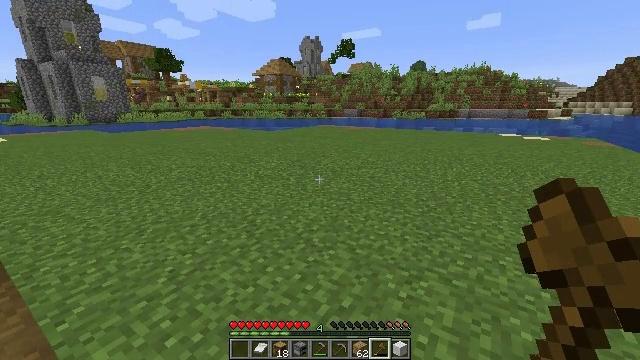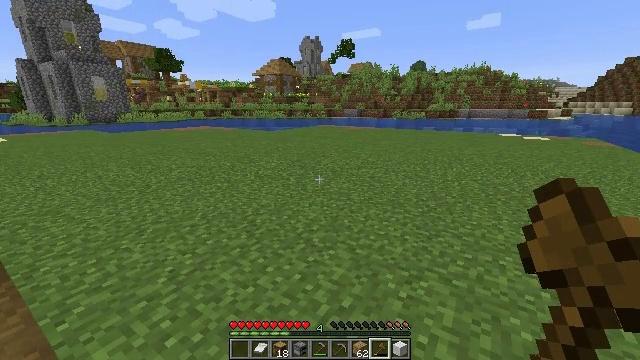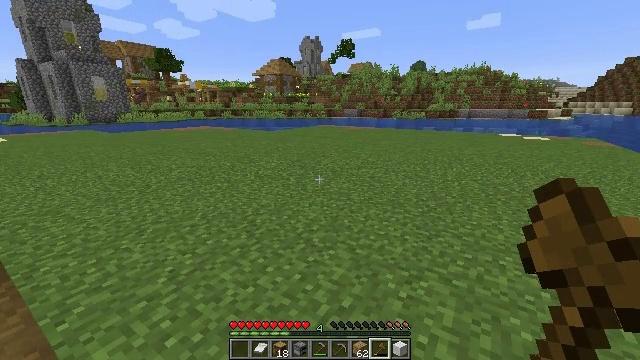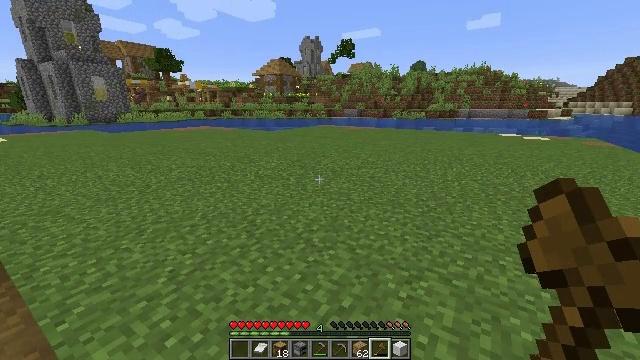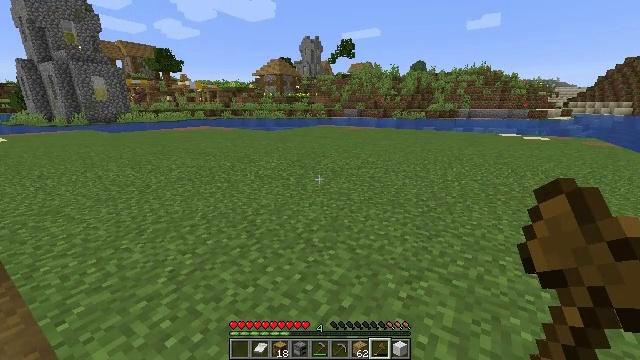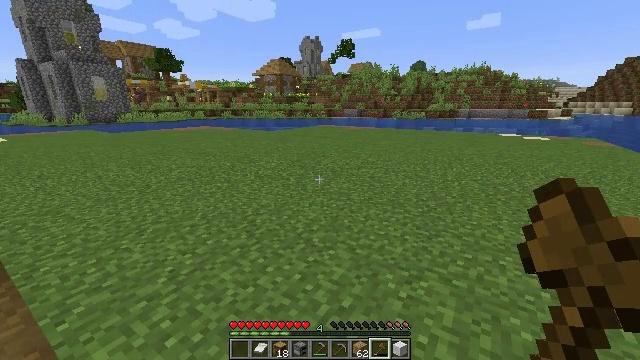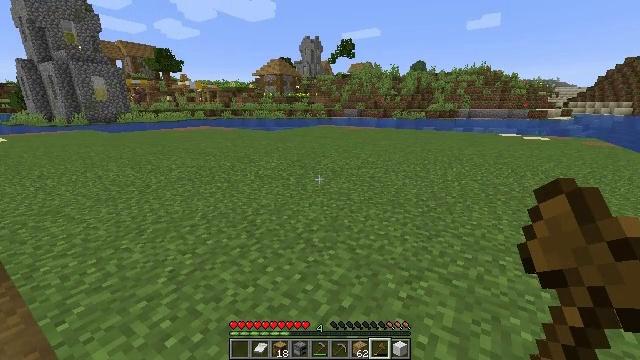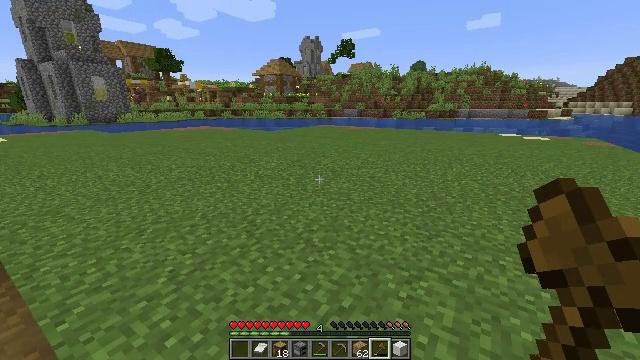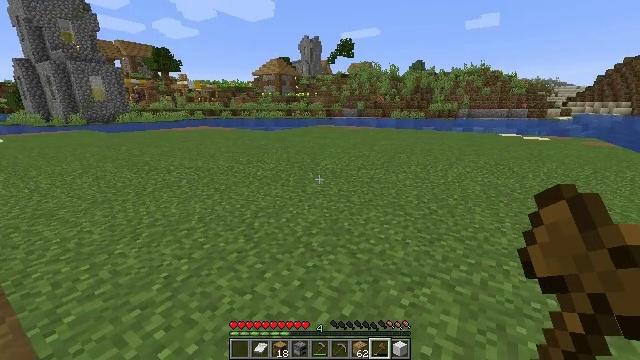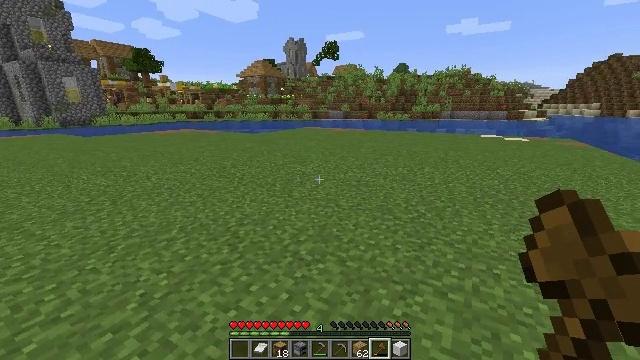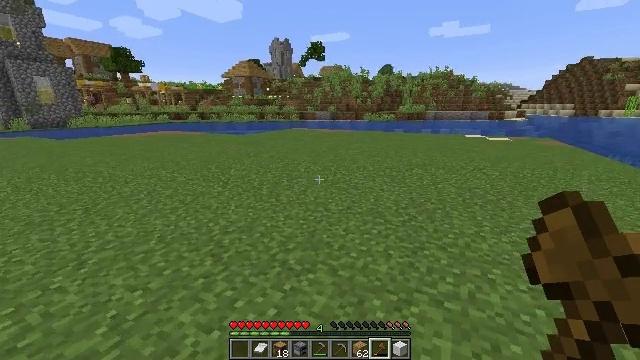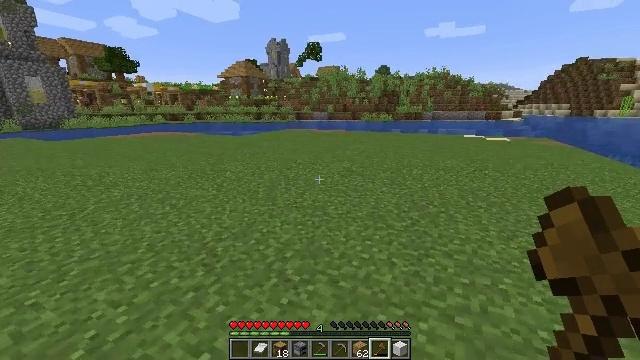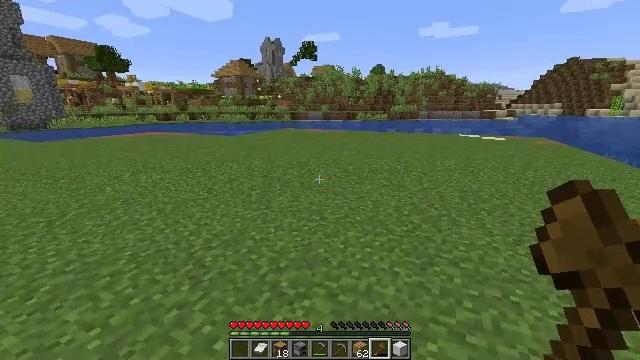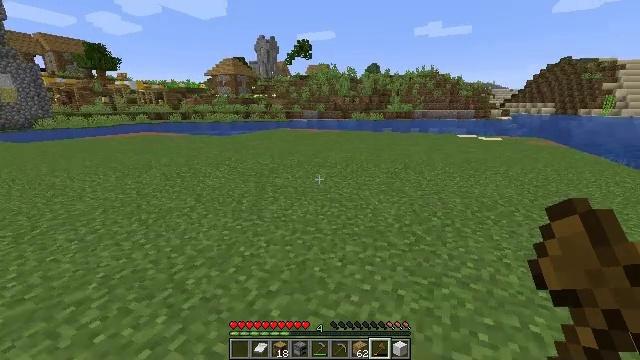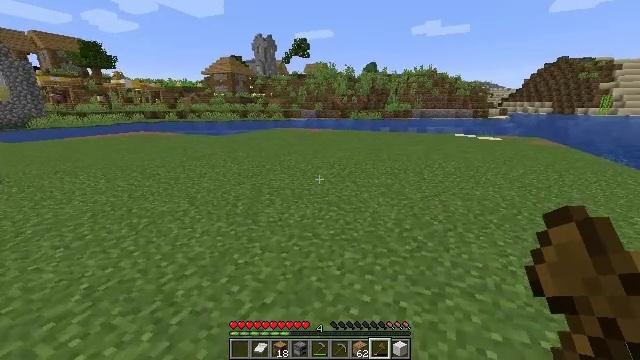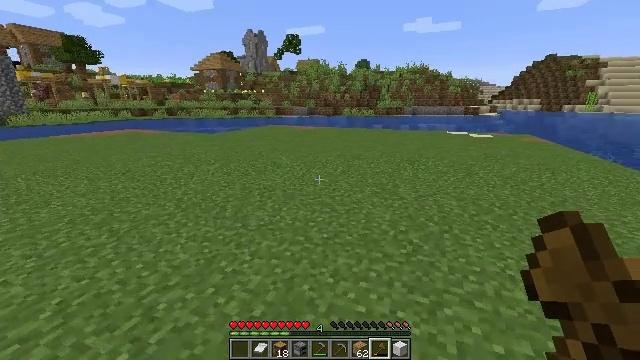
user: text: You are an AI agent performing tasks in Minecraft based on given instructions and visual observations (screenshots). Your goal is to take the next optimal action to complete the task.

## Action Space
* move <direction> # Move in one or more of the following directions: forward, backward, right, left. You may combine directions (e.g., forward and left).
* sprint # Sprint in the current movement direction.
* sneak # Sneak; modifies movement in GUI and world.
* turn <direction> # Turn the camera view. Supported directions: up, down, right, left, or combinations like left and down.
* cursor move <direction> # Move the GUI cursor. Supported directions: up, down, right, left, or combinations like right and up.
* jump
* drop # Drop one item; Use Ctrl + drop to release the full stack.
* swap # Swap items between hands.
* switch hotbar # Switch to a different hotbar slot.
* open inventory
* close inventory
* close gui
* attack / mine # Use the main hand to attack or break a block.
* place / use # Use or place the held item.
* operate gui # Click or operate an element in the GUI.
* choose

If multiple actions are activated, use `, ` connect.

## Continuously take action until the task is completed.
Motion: motion action
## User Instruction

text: Mine sand by the water.
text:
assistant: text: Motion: sprint
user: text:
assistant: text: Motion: sprint
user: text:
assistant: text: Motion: sprint
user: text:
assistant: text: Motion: sprint
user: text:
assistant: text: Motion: sprint
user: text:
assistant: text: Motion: sprint
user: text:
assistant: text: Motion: sprint
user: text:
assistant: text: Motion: move forward, sprint
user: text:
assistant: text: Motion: move forward, sprint, turn right
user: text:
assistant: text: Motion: move forward, sprint, turn right
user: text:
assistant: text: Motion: move forward, sprint
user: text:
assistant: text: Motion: move forward, sprint, turn right
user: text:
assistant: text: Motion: move forward, sprint, turn right
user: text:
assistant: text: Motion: move forward, sprint
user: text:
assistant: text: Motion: move forward, sprint, turn right
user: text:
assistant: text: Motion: move forward, sprint, turn right
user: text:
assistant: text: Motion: move forward, sprint, turn right
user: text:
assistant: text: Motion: move forward, sprint, turn right
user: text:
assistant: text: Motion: move forward, sprint, turn right
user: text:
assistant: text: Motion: move forward, sprint, turn right
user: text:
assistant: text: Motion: move forward, sprint
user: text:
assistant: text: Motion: move forward, sprint, turn right
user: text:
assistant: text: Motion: move forward, sprint, turn right
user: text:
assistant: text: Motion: move forward, sprint, turn right
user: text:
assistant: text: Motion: move forward, sprint, turn right
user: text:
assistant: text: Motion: move forward, sprint, turn right
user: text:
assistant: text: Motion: move forward, sprint, turn right
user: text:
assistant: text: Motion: move forward, sprint, turn right
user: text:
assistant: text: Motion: move forward, sprint
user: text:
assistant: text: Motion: move forward, sprint